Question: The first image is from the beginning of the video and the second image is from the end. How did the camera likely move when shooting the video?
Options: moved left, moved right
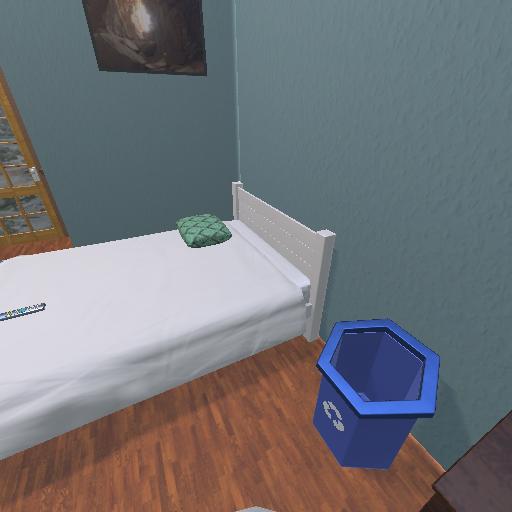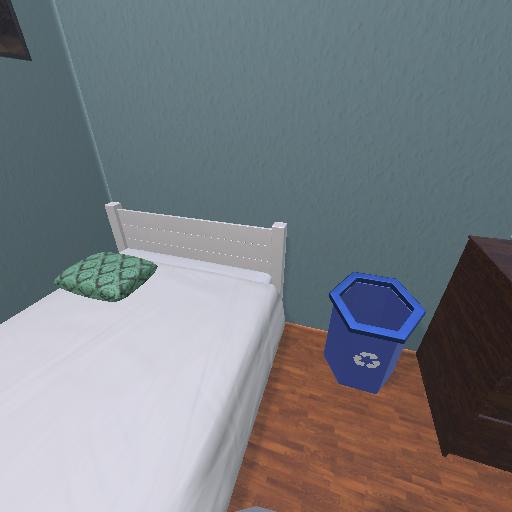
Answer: moved left